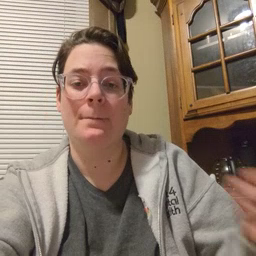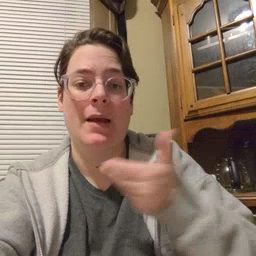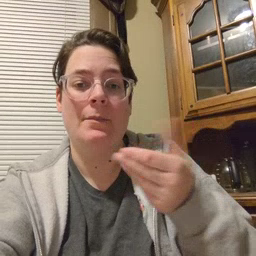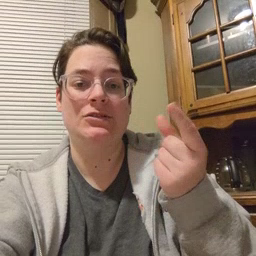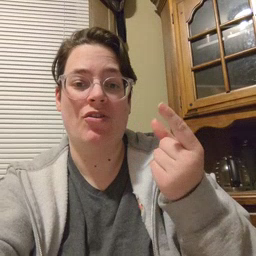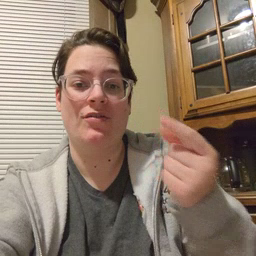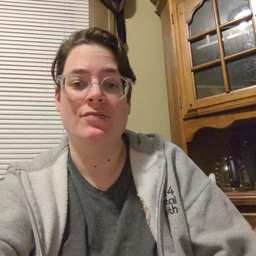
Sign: puppy